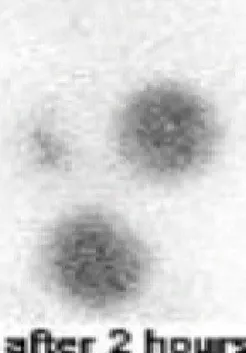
Diuretic renal scintigraphy with Tc 99m DTPA. Delayed images showed tracer retention by the hydronephrotic right kidney, with normal excretion by the left kidney. In addition, the proximal right ureter was dilated. The relative renal split function was 40% for the right kidney and 60% for the left kidney.
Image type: radiology (scintigraphy)